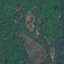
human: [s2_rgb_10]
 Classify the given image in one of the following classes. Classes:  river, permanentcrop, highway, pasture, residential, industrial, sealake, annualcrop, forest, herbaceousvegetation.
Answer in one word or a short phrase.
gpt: Forest